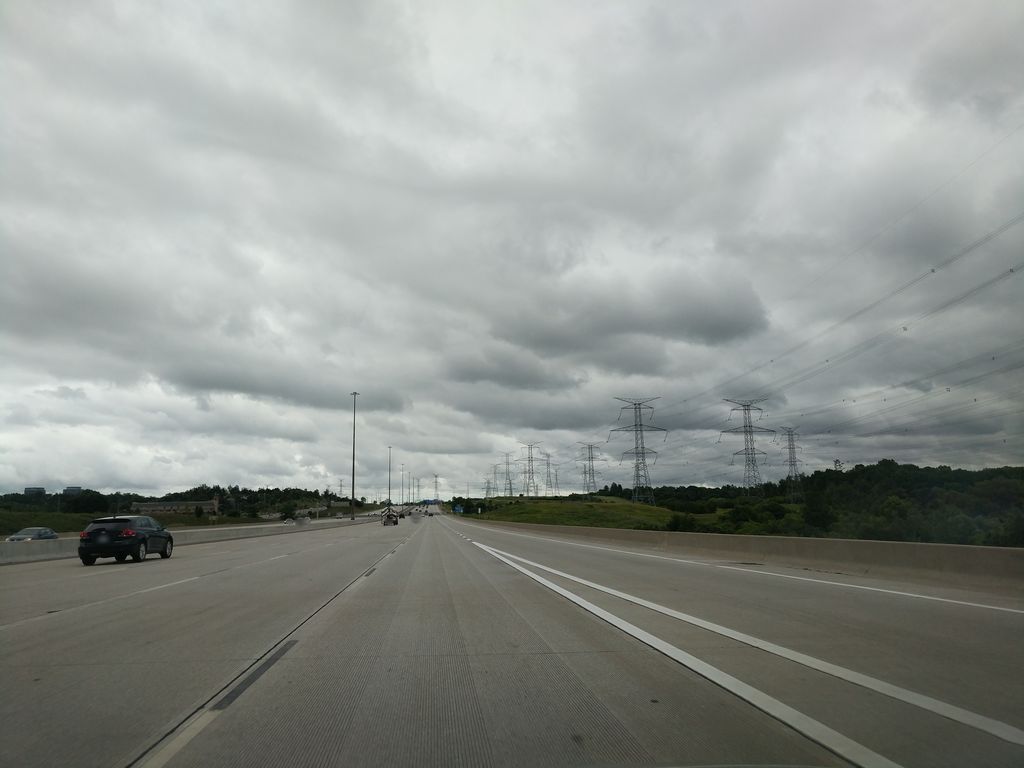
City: toronto